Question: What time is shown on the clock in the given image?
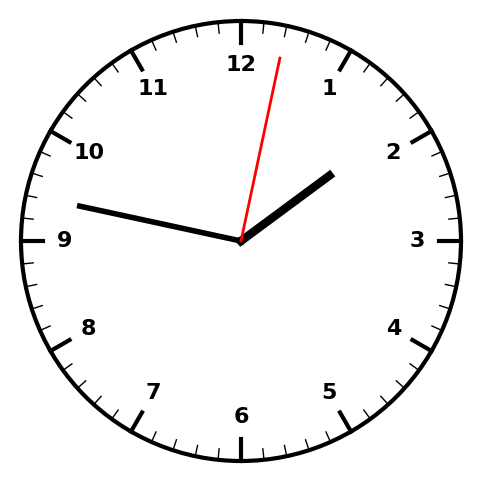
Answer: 01:47:02